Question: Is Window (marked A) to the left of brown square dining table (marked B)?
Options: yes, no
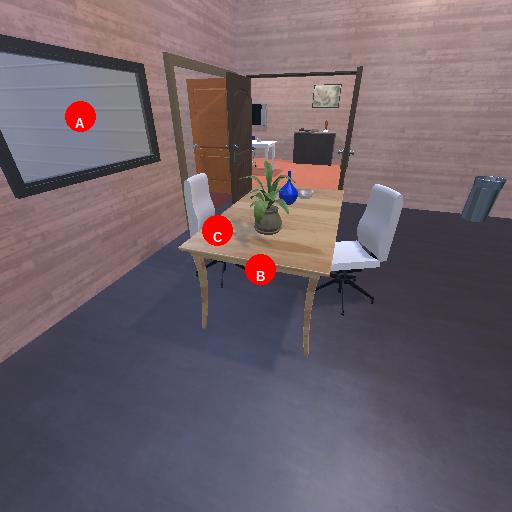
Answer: yes